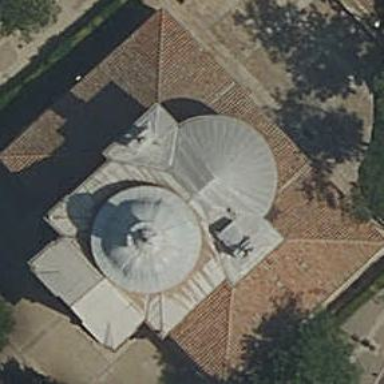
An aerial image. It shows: Building with pyramidal roof. The roof shape is pyramidal.